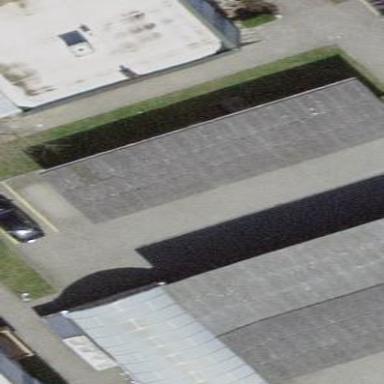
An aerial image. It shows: Group of garages.